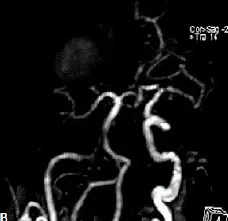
3D TOF MRA revealed extended right internal carotid (intracranial portion) stenosis with near-total occlusion of the right middle cerebral artery.
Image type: radiology (mri)